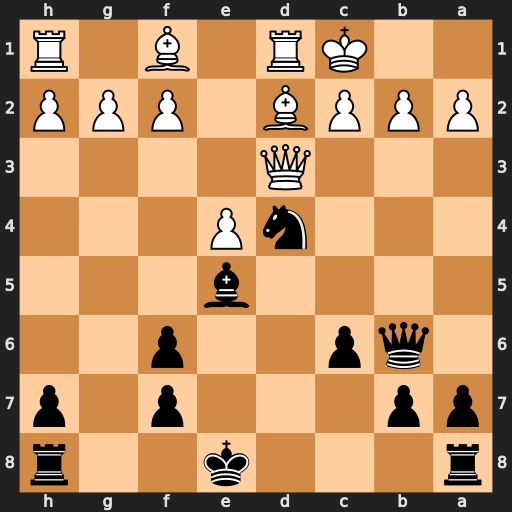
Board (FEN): r3k2r/pp3p1p/1qp2p2/4b3/3nP3/3Q4/PPPB1PPP/2KR1B1R
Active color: b
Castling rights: kq
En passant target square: -
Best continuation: Ne2+ Bxe2 Qxb2#